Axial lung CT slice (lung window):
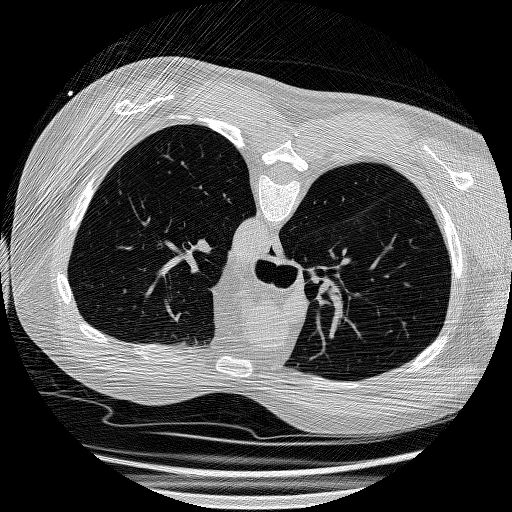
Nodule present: no